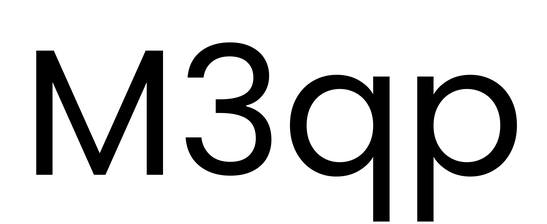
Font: Poppins-Regular